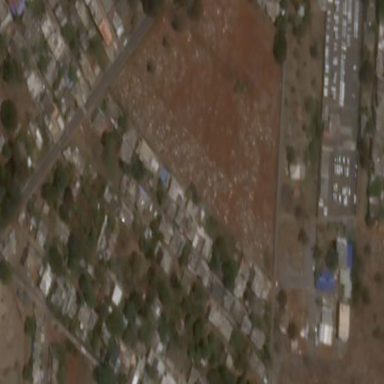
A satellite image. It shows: Cemetery.